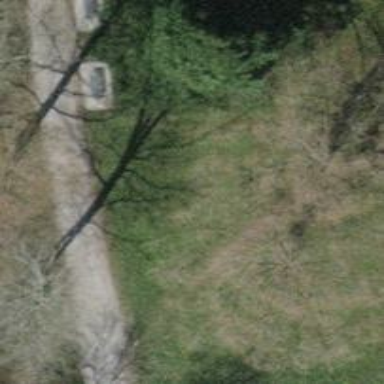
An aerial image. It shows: Bench for seating.